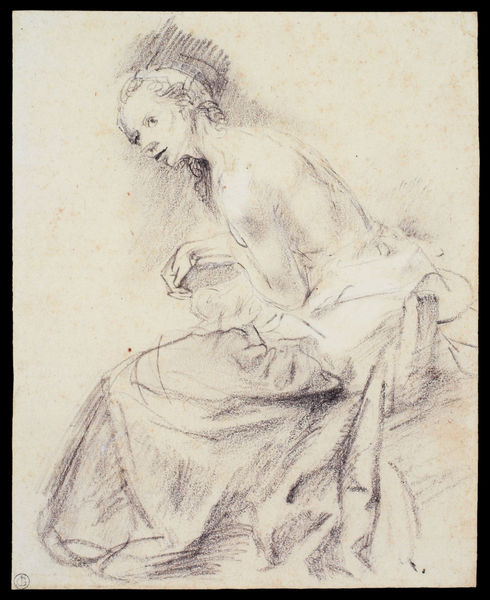
Titel: Figurenstudie für eine Susanna im Bade
Künstler: Harmensz van Rijn Rembrandt
Institution: Berlin, Staatliche Museen, Kupferstichkabinett
Schlagwörter: akt, feder, kopf, nackt, schatten, mädchen, frau, kleid, profil, rücken, skizze, stuhl, zeichnung, blick, hochformat, rock, barock, falten, hände, haare, stoff, rokoko, seitlich, papier, studie, sitzende, halbakt, halbnackt, oberkörper, abgewandt, schulterfrei, tusche, kohle, drapiert, schraffur, seite, bleistift, stift, zugewandt, drehung, andeutung